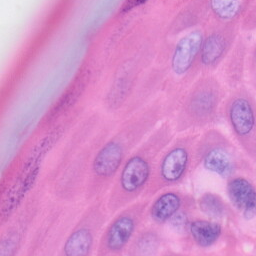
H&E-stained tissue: Skin